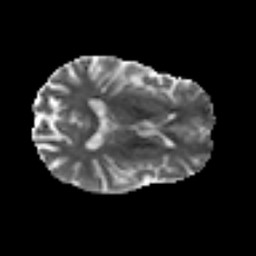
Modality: MD
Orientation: axial
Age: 42
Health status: ill
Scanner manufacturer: philips
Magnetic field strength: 3 T
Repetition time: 9 s
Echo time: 0.127 s